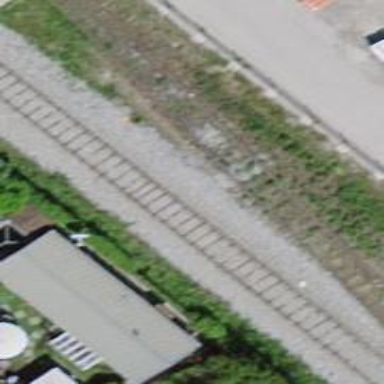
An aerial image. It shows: Single railway spur track.